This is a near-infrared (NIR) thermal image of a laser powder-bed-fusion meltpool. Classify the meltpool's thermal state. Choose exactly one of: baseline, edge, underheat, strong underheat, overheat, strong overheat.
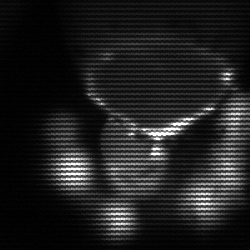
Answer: edge